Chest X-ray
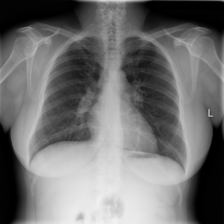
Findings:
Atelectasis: negative
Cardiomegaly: negative
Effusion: negative
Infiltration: negative
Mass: negative
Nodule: negative
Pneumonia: negative
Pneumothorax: negative
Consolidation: negative
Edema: negative
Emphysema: negative
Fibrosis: negative
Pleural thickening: negative
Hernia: negative